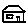
Label: house